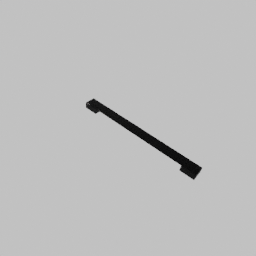
Label: lighting